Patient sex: M
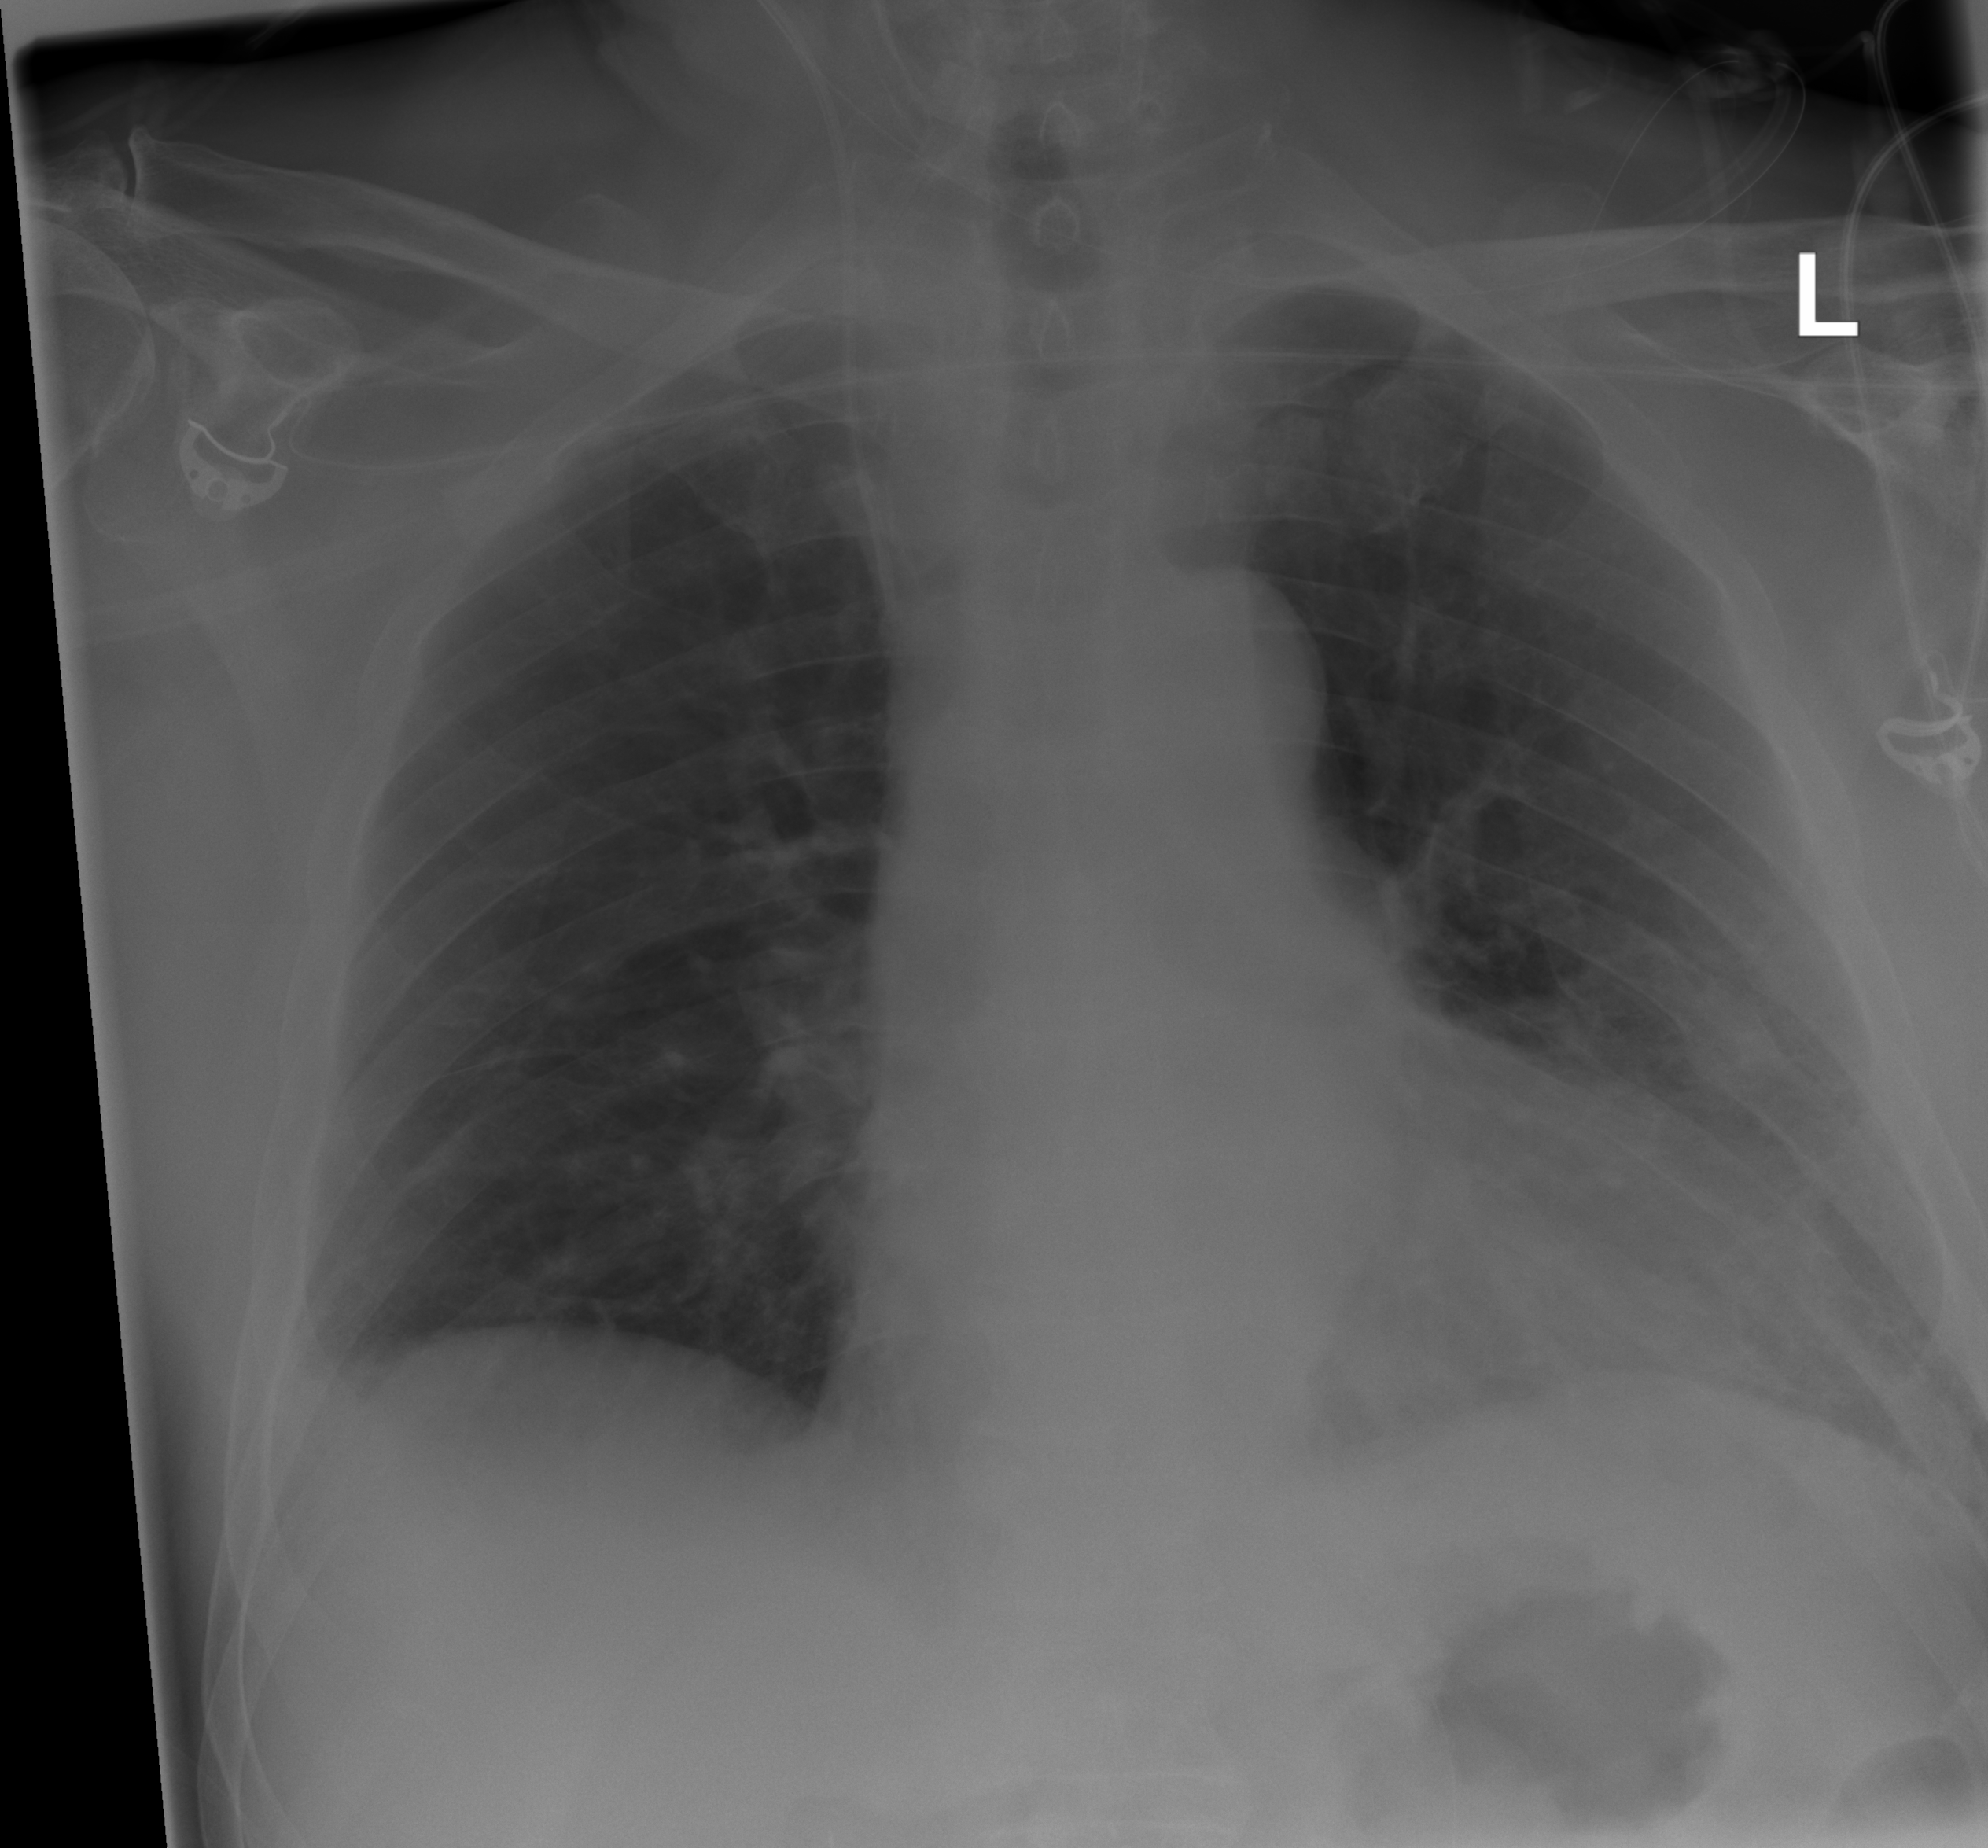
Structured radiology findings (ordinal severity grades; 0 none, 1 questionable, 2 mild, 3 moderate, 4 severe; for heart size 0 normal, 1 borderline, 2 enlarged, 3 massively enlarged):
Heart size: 2
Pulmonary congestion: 2
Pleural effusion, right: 2
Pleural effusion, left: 0
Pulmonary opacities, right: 0
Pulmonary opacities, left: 0
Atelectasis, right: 0
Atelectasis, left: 0